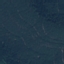
Land use / land cover: Forest